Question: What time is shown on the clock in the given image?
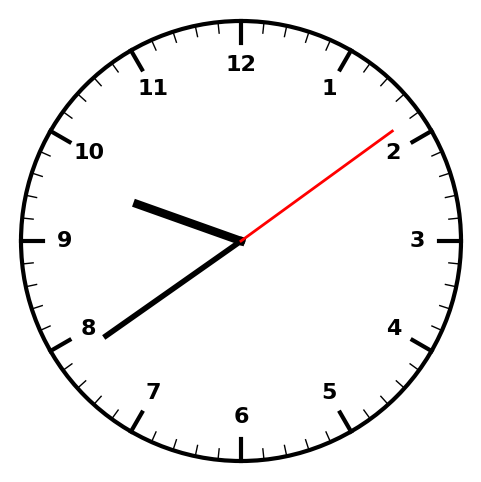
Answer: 09:39:09